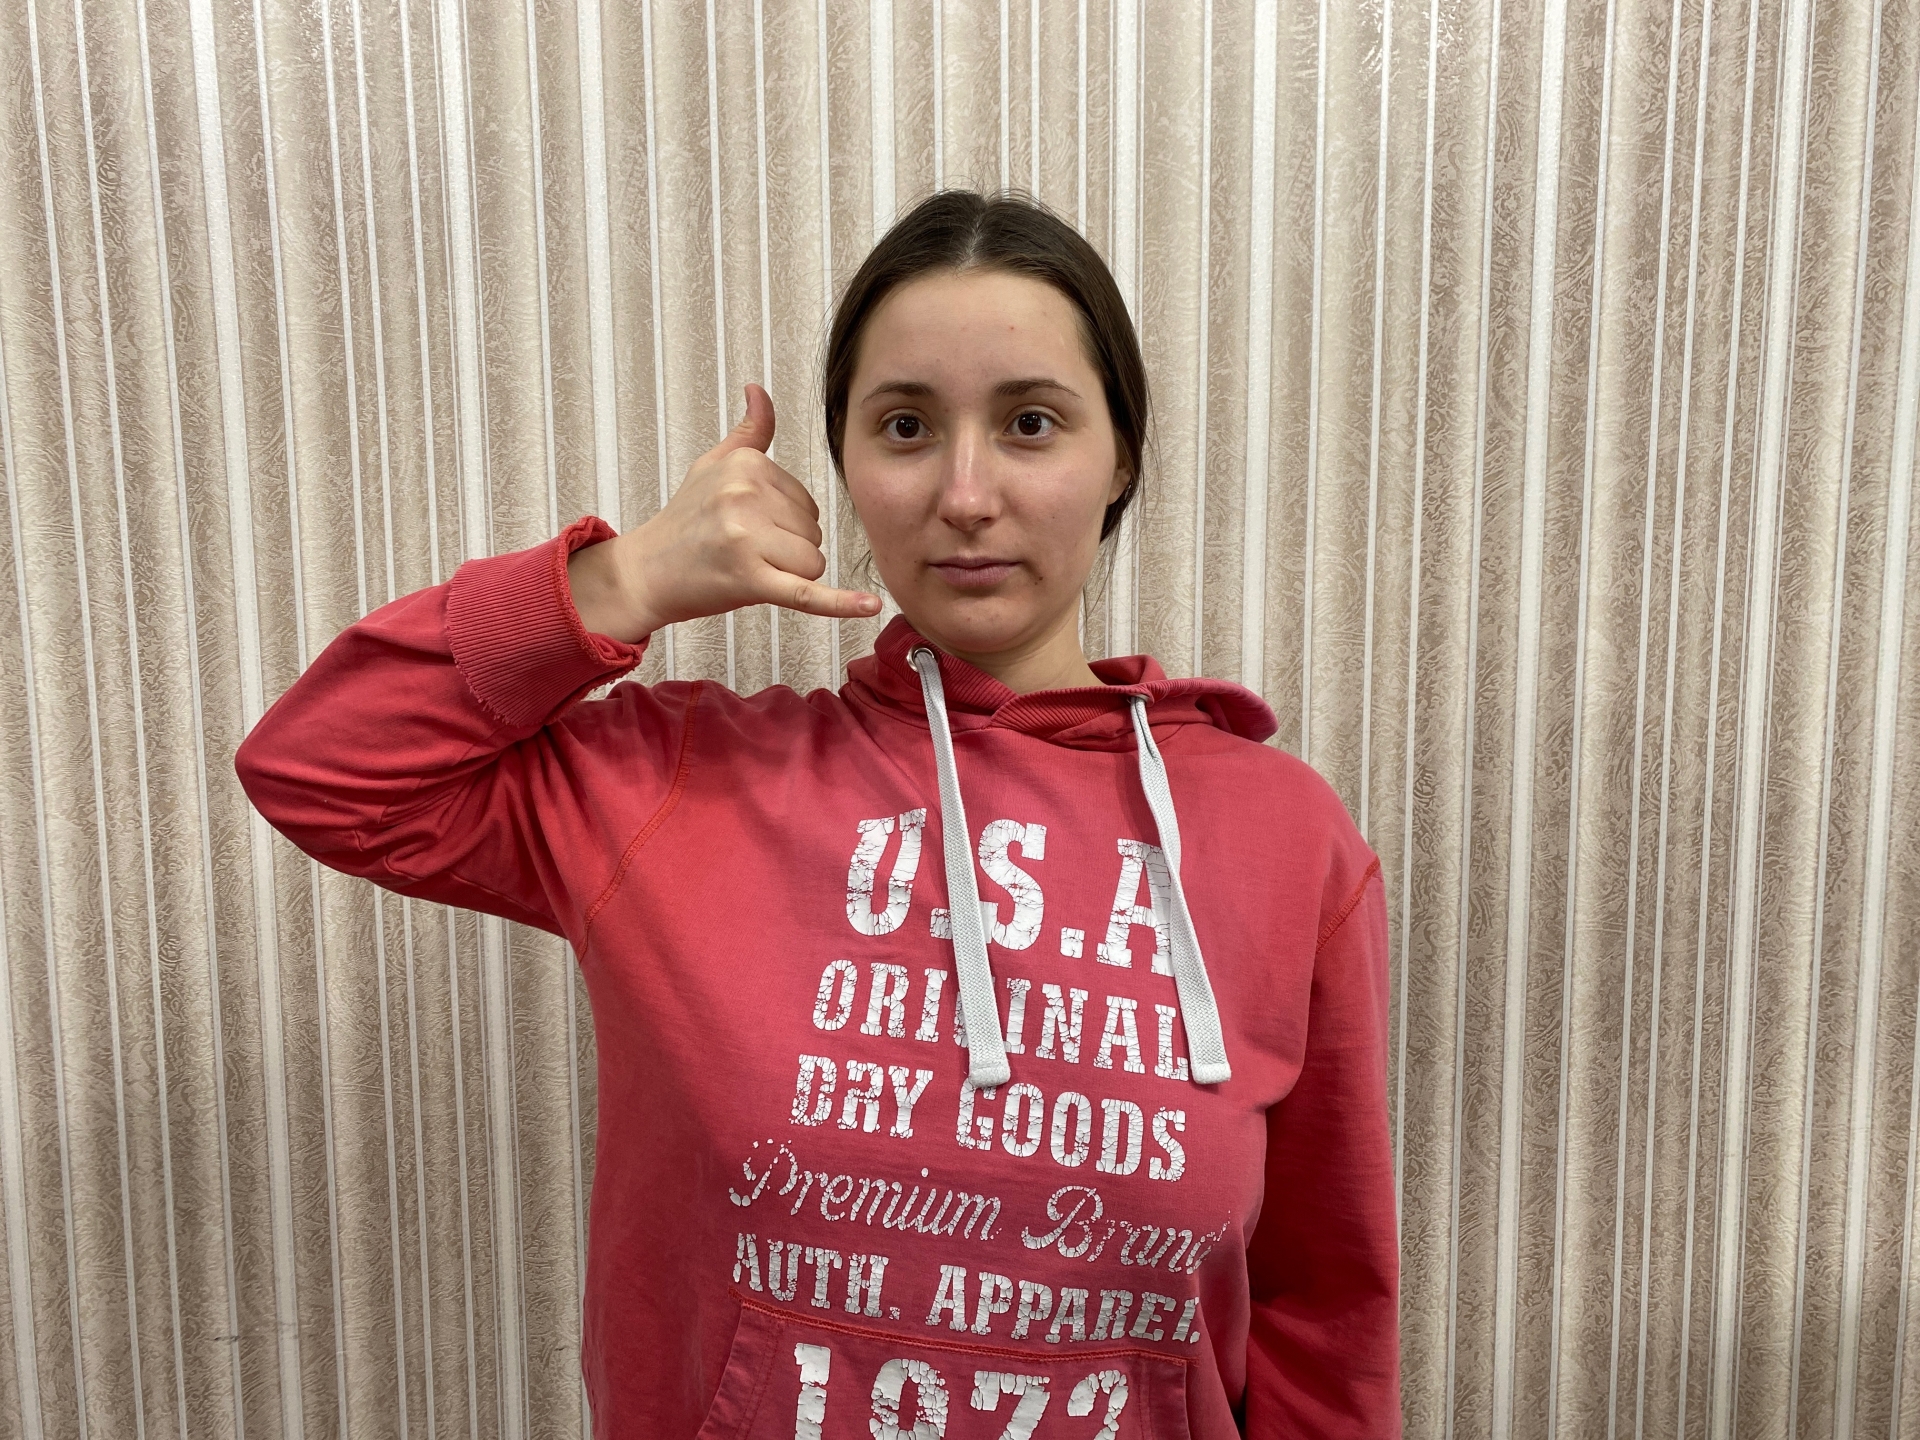
Label: clear